Question: I have this existing databse schema which implies self-reference many-to-many relationship using a joint table. The table may contain information , , , according to the Disciminator field. The table RelatedLocation holds the self-reference relations.

My domain model is as follows, where the Location class is abstract one, and each inherited class conatins related navigation properties.
'''
public abstract class Location
{
public int Id { get; set; }
public string Name { get; set; }
}
public class Country : Location
{
public virtual ICollection<District> Districts { get; set; }
}
public class District : Location
{
public virtual ICollection<Country> Countries { get; set; }
public virtual ICollection<City> Cities { get; set; }
}
public class City : Location
{
public virtual ICollection<District> Districts { get; set; }
public virtual ICollection<Area> Areas { get; set; }
}
public class Area : Location
{
public virtual ICollection<City> Cities { get; set; }
}
'''
On OnModelCreating I use the following to map each of inherited class many-to-many relation
'''
modelBuilder.Entity<Country>()
.HasMany(c => c.Districts)
.WithMany(d => d.Countries)
.Map(t => t.ToTable("RelatedLocations").MapLeftKey("ParentId").MapRightKey("RelatedId"));
modelBuilder.Entity<City>()
.HasMany(c => c.Districts)
.WithMany(d => d.Cities)
.Map(t => t.ToTable("RelatedLocations").MapLeftKey("ParentId").MapRightKey("RelatedId"));
'''
Upon creating the model I receive and exeption with "Each EntitySet must refer to a unique schema and table", that is EF complains about Mapping different relations to the same table "" more than once.
I do not know mapping this way is not supported in EF4.1 or I am mapping it in a wrong approach!
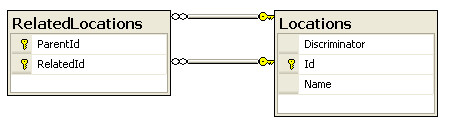
Answer: I doubt that the mapping you are trying is possible. I would try something similar to this:
'''
public abstract class Location
{
public int Id { get; set; }
public string Name { get; set; }
public virtual ICollection<Location> ParentLocations { get; set; }
public virtual ICollection<Location> RelatedLocations { get; set; }
}
public class Country : Location
{
// readonly = not mapped
public IEnumerable<District> Districts
{
get { return RelatedLocations.OfType<District>(); }
}
}
public class District : Location
{
public IEnumerable<Country> Countries
{
get { return ParentLocations.OfType<Country>(); }
}
public IEnumerable<City> Cities
{
get { return RelatedLocations.OfType<City>(); }
}
}
// same approch for the other collections
'''
And then this mapping:
'''
modelBuilder.Entity<Location>()
.HasMany(l => l.ParentLocations)
.WithMany(l => l.RelatedLocations)
.Map(t => t.ToTable("RelatedLocations")
.MapLeftKey("ParentId")
.MapRightKey("RelatedId"));
'''
The many-to-many mapping goes always between 'ParentLocations' and 'RelatedLocations' but these collections are populated with different instances of the derived classes according to the concrete type you are working with. The readonly collections are only helpers which perform a type cast in memory (based on the lazily loaded 'ParentLocations' and 'RelatedLocations') of the 'Location' entities.
Perhaps instead of using '.OfType<T>()' which all objects of type 'T' from the source collection, '.Cast<T>()' is preferable which tries to cast objects in the source collection to type 'T' and throws an exception if casting is not possible. It should basically lead to the same result because 'ICollection<Location>' in your base class should always only be populated by the same derived type. For example: 'Country.RelatedLocations' should only contain entities of type 'District'. But maybe the exception is good in this case because it indicates that something is wrong instead of silently ignoring the entities of another type in the collections (which 'OfType' would do).
I want to emphasize that the 'IEnumerable' collections are which allow you to retrieve the entities with the derived type. The collections just perform a type cast, nothing more. They have nothing to do with the mapping to the database, EF even doesn't "see" that they exist. You can remove them and nothing would change in the EF model and the database table columns, relationships and referential constraints.
How would you add and retrieve entities in this model? Examples:
- Add a new 'Country' with a list of 'District' entities:'''
var country = new Country() { RelatedLocations = new List<Location>() };
country.Name = "Palau";
// ParentLocations stays empty because Country has no parents
var district1 = new District { Name = "District1" };
var district2 = new District { Name = "District2" };
country.RelatedLocations.Add(district1); // because District is a Location
country.RelatedLocations.Add(district2);
context.Locations.Add(country); // because Country is a Location
context.SaveChanges();
'''
- Retrieve this entity again:'''
var country = context.Locations.OfType<Country>()
.SingleOrDefault(c => c.Name == "Palau");
// now get the districts, RelatedLocations is lazily loaded
var districts = country.RelatedLocations.Cast<District>();
// What type is districts? It's an IEnumerable<District>.
// So we can also use a helper property:
// var districts = country.Districts;
'''
- Retrieve a district:'''
var district = context.Locations.OfType<District>()
.SingleOrDefault(d => d.Name == "District1");
var countries = district.ParentLocations.Cast<Country>();
// or with the helper: var countries = district.Countries;
// countries collection contains Palau, because of many-to-many relation
'''
Instead of creating a 'Country' with 'new' you can create a lazy loading proxy. Then you don't need to initialize the 'RelatedLocations' collection. I was wondering how this could work with a derived type, but I just found that there is an overload of 'Create' with a generic parameter for this purpose:
'''
var country = context.Locations.Create<Country>();
'''